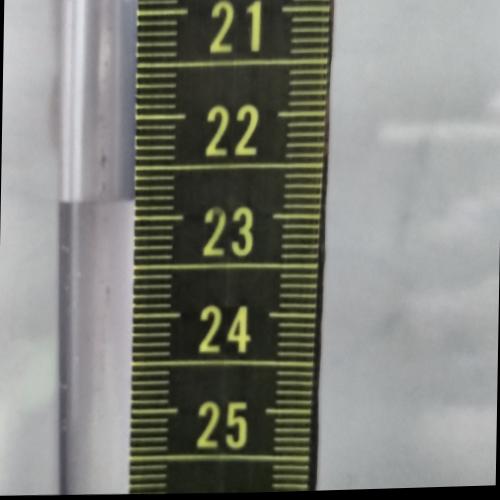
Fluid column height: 22.8 cm